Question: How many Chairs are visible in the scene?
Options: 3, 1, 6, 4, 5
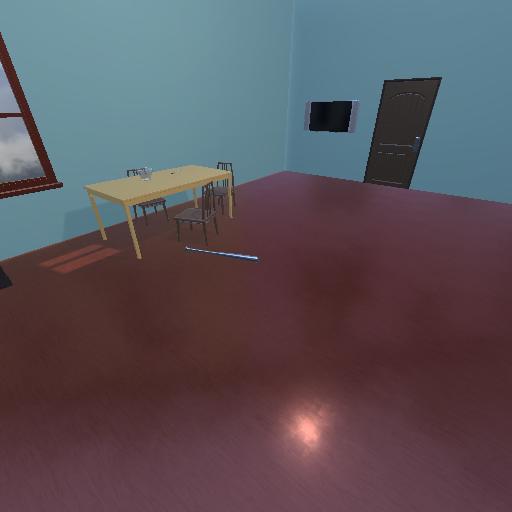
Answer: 3